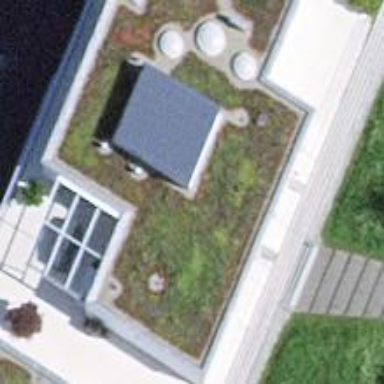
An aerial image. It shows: Apartment building with flat roof.